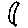
Label: moon